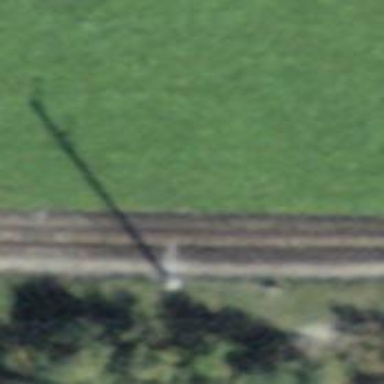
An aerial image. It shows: Narrow-gauge railway with 1 track. The tracks are electrified with contact line.